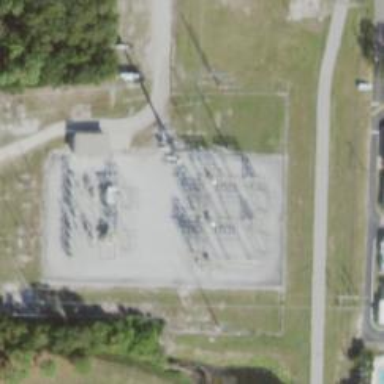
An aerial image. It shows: Outdoor distribution power substation.